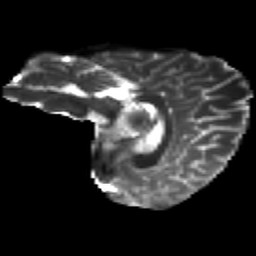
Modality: T2w
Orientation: sagittal
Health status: healthy
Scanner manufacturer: philips
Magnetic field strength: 3 T
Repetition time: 9.75 s
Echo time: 0.092 s